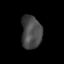
Tissue: skin
Cell type: Epithelial cells
Senescence score: 0.2652
Nuclear area (px): 662
Mean DAPI intensity: 72.672